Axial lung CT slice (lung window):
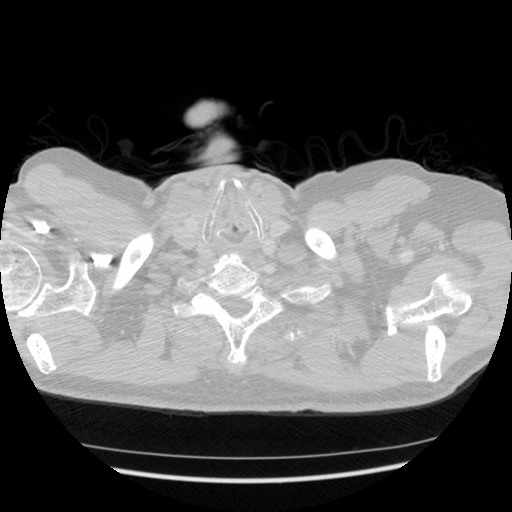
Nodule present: no